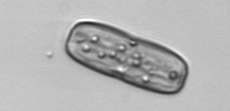
Label: Ephemera